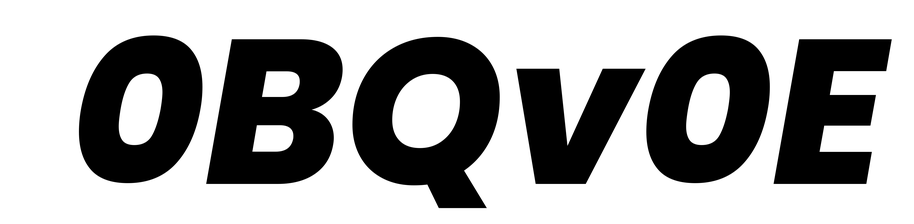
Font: Poppins-ExtraBoldItalic